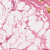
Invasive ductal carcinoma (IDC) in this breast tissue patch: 0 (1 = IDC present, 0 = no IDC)